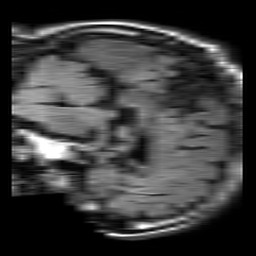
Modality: FLAIR
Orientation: sagittal
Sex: male
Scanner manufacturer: philips
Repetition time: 11 s
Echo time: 0.125 s